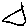
Label: triangle